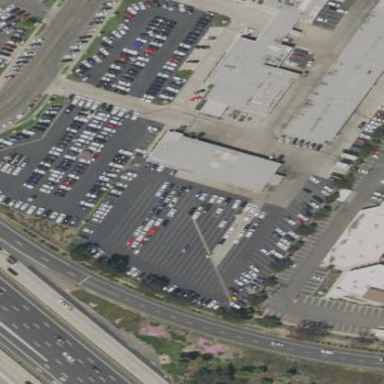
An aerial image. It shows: Retail area.